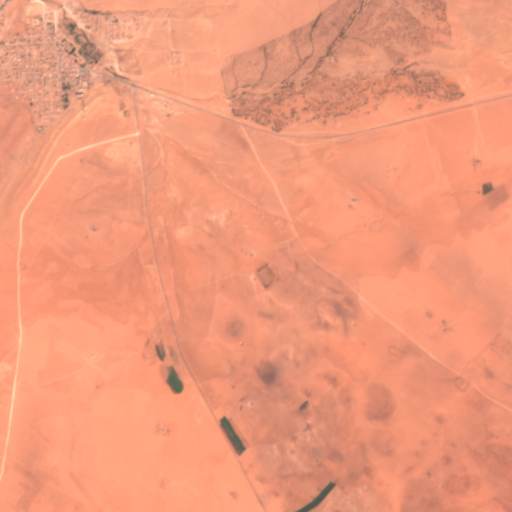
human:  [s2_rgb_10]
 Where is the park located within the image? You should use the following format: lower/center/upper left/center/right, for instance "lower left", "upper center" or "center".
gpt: The park is located in the upper left of the image.
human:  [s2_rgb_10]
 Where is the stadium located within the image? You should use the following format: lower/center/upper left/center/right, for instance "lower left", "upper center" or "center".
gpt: The stadium is located in the upper left of the image.
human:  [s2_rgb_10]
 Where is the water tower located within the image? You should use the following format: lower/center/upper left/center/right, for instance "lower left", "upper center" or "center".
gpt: The water tower is located in the upper left of the image.
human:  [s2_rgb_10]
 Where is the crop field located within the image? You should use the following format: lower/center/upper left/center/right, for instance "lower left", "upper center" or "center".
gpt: There is no crop field in the image.